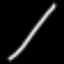
Label: line